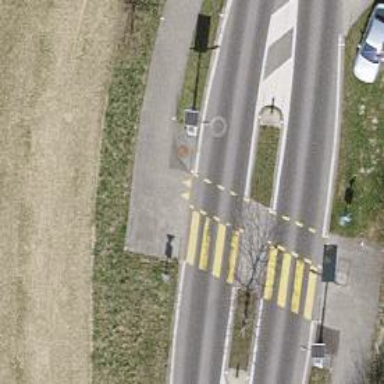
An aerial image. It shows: Uncontrolled zebra crossing with marked island on the road.